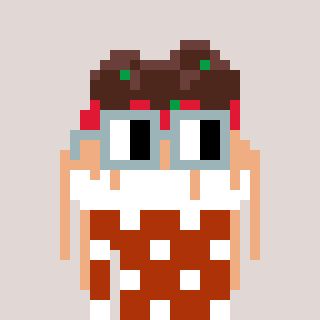
a pixel art character with square dark gray glasses, a spaghetti-shaped head and a hotbrown-colored body on a warm background